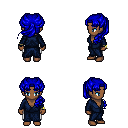
a pixel art fantasy rpg character, female body template, human, dark skin, blue robe, white pants, blue princess hairstyle, bracelets, four views (front, back, left, right), 2x2 character sprite sheet, small pixel art, hard edges, no anti-aliasing